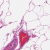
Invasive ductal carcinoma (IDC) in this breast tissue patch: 0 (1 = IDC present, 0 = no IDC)